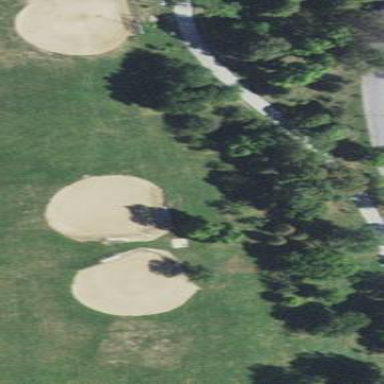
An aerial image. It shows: Baseball pitch for leisure land activities.